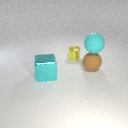
small yellow metal cylinder to the right of large cyan metal cube